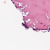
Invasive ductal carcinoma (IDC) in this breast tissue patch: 0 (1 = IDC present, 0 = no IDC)